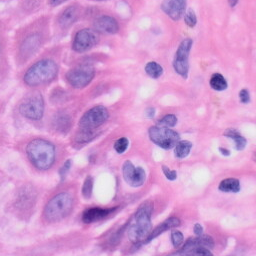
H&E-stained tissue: Skin